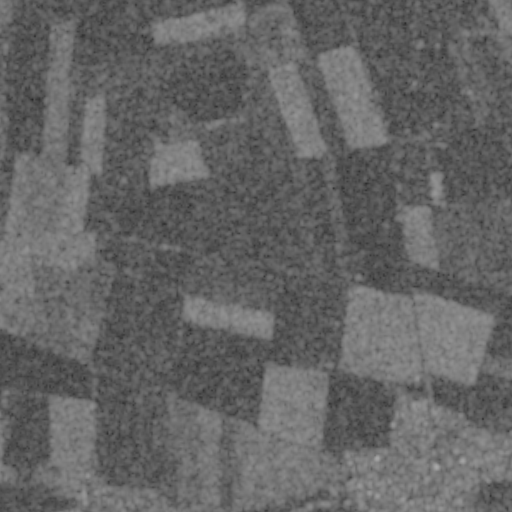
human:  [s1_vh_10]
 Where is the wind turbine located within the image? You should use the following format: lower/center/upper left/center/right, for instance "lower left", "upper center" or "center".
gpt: The wind turbine is located in the upper right of the image.
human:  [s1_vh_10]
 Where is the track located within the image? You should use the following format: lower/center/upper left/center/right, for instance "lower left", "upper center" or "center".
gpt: There is no track in the image.

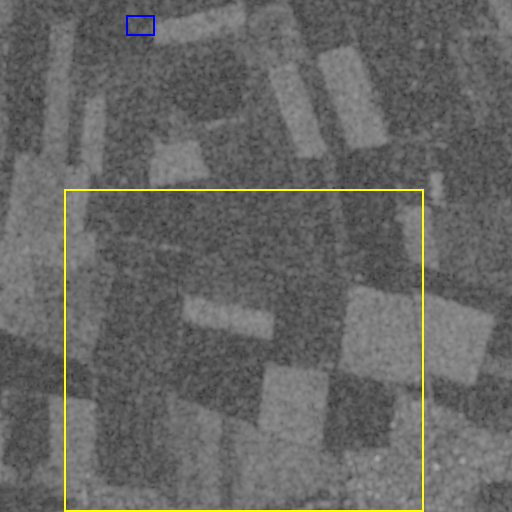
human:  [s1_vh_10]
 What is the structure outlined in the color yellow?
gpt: The structure outlined in yellow is a crop field.
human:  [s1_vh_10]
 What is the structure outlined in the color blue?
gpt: The structure outlined in blue is a park.
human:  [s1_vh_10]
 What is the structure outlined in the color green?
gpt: There is no green outline.